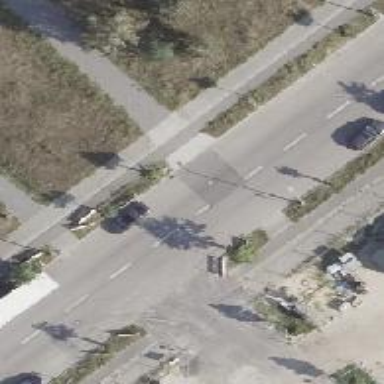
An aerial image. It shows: Unmarked crossing on the road.